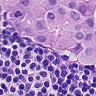
Metastatic tissue present: yes